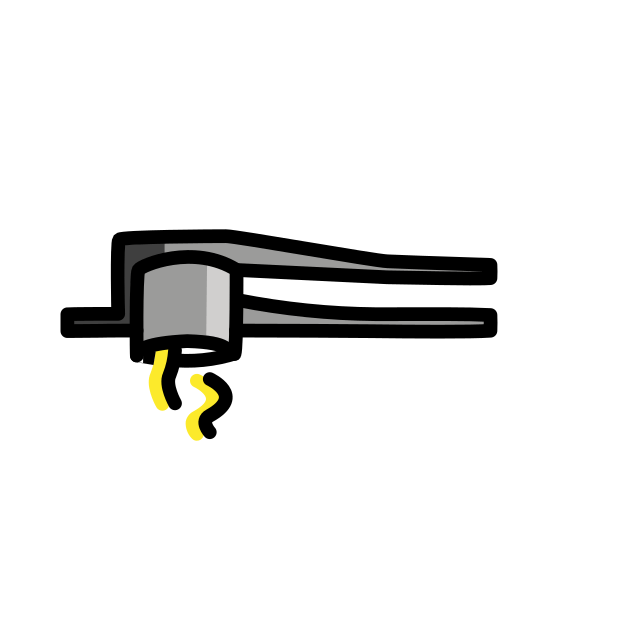
spätzlepresse